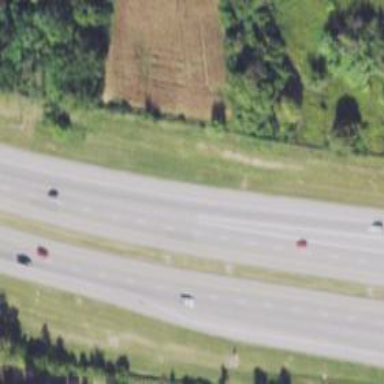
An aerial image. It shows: Trunk link highway.